This grayscale texture is a bearing vibration snapshot reshaped row-by-row into a square image. What is the most likely bearing condition (normal, inner_race, outer_race, ball)?
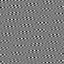
Answer: outer_race